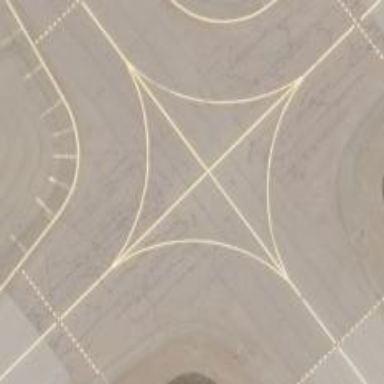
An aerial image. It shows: Image of taxiway at airport.